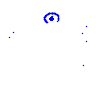
Particle: pion